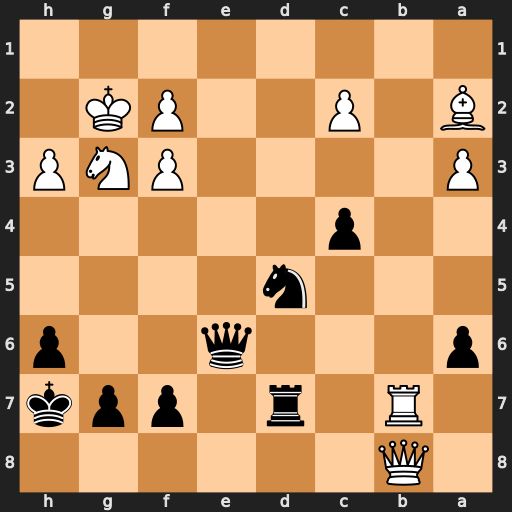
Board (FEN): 1Q6/1R1r1ppk/p3q2p/3n4/2p5/P4PNP/B1P2PK1/8
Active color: b
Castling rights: -
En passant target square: -
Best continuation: Ne3+ Kh2 Rd2 Ne4 Qg6 Qg3 Nf1+